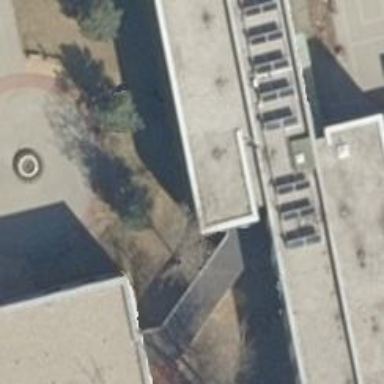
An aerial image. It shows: Hospital building with flat roof.